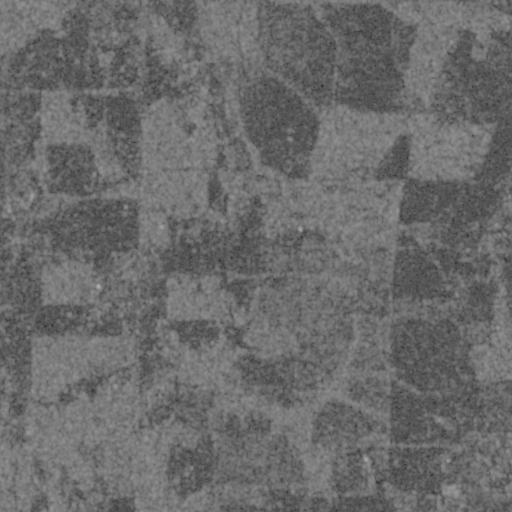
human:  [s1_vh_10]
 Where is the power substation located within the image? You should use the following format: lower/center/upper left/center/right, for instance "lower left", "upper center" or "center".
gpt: The power substation is located in the lower right of the image.
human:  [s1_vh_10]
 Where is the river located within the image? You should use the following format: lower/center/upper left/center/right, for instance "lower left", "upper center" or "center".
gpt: The river is located in the left of the image.
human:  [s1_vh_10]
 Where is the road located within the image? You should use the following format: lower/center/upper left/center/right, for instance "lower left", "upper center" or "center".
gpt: There is no road in the image.

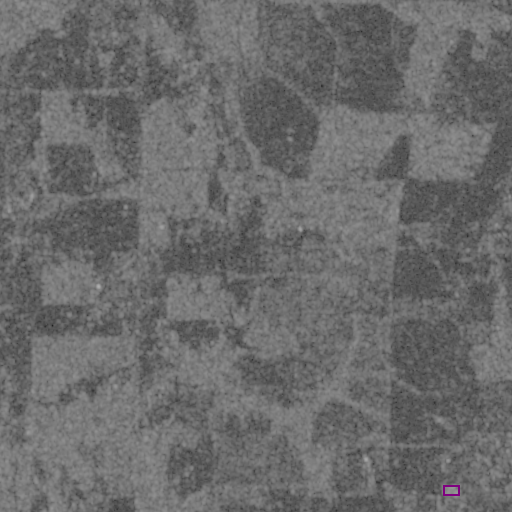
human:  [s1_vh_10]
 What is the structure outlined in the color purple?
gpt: The structure outlined in purple is a power substation.
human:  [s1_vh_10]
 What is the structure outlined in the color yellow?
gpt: There is no yellow outline.